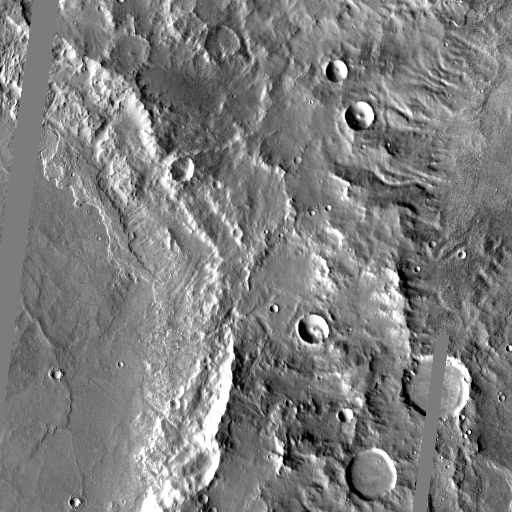
Crater classes present: Background, Other, Layered, Buried